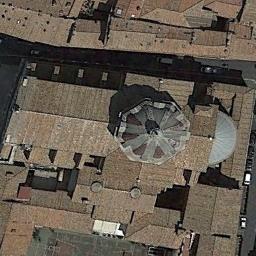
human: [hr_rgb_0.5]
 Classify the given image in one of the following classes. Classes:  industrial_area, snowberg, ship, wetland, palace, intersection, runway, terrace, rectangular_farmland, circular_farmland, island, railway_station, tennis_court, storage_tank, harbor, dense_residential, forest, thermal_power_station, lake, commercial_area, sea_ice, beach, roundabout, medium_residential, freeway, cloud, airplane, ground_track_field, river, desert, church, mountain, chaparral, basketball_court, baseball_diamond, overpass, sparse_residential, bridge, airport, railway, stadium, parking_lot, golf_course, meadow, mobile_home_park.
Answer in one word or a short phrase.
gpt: church